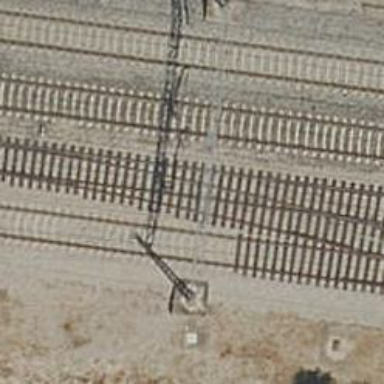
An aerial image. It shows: Railway siding with rails.